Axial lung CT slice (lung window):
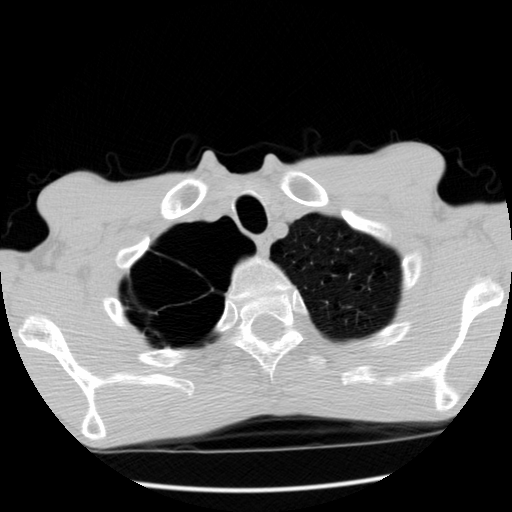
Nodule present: no